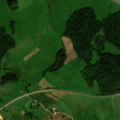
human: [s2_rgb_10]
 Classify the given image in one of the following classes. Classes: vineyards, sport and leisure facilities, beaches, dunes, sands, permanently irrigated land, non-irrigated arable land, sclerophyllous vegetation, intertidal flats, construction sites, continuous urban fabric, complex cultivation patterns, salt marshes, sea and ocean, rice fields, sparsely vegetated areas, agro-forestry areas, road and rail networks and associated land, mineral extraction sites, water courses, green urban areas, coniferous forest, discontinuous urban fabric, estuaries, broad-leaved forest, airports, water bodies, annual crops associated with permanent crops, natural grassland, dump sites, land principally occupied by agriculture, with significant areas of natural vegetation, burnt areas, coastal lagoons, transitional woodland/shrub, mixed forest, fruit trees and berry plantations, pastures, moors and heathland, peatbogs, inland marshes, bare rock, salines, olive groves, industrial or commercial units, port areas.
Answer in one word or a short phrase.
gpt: pastures, complex cultivation patterns, land principally occupied by agriculture, with significant areas of natural vegetation, broad-leaved forest